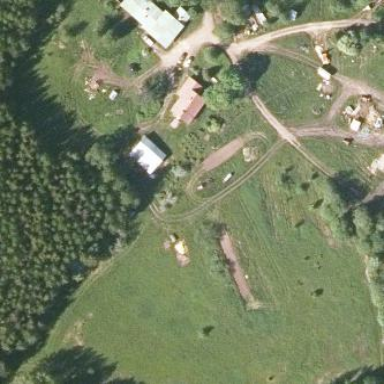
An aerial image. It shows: Farmyard area.